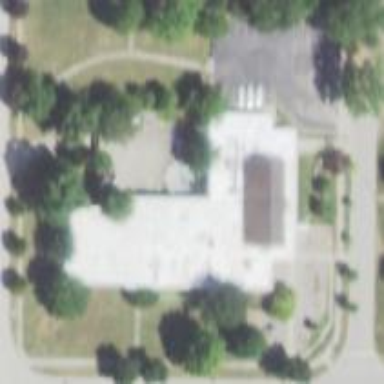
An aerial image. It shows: School.